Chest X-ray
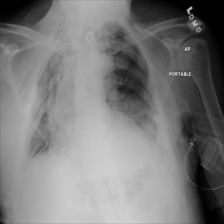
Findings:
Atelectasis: positive
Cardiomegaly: negative
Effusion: negative
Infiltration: negative
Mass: negative
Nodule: negative
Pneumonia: negative
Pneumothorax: negative
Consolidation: negative
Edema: negative
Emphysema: negative
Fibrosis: negative
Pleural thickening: negative
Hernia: negative